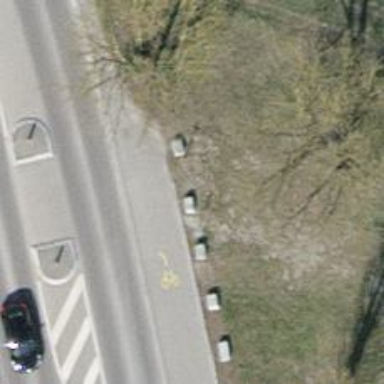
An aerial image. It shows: Block barrier.